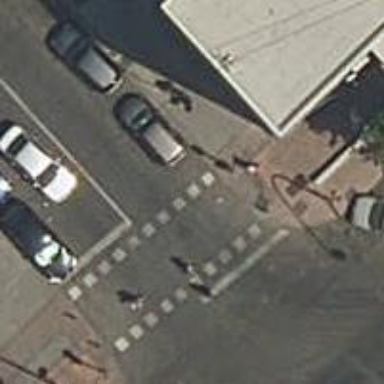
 there are traffic signals and zebra crossing."